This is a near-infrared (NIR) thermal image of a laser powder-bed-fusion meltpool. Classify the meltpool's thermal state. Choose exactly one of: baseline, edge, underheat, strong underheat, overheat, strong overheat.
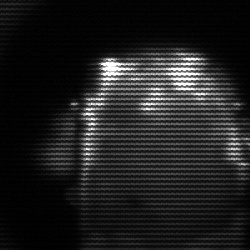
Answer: baseline